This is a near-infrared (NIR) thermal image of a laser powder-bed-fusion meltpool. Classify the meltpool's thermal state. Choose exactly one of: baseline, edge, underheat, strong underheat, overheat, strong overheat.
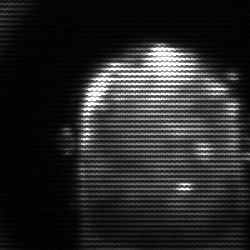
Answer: baseline